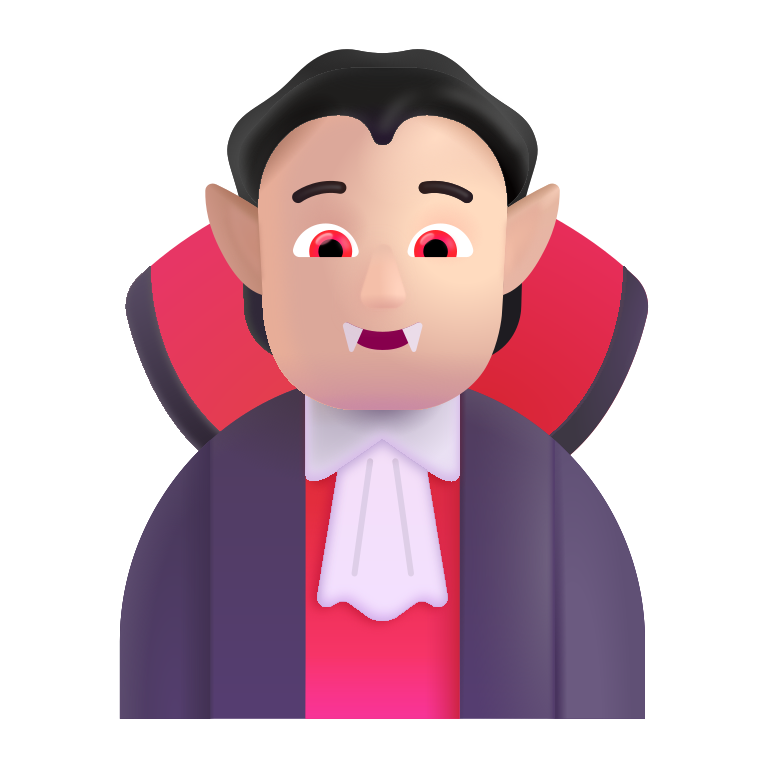
person vampire color light